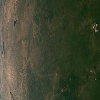
Label: land